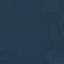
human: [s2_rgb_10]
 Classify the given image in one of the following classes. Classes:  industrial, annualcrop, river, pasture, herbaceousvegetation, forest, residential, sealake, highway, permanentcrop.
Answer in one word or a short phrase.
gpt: Forest